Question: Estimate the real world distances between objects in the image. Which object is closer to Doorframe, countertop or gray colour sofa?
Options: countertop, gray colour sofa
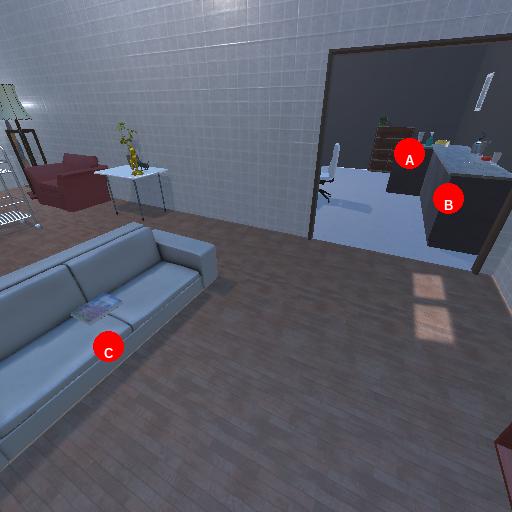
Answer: countertop